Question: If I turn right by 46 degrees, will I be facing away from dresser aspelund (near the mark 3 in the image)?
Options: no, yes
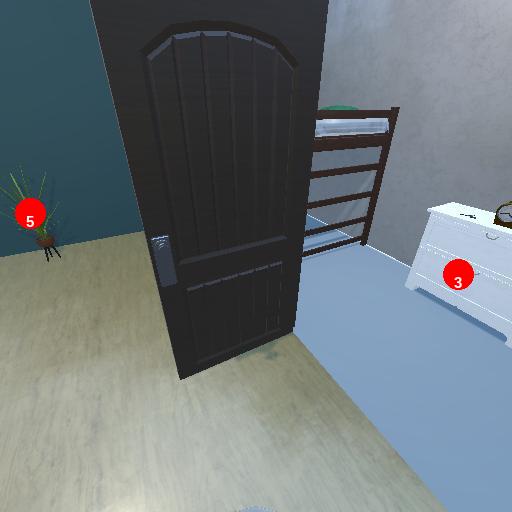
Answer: no